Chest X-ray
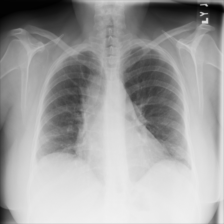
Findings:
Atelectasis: negative
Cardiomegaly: negative
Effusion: negative
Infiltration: negative
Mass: negative
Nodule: negative
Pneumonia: negative
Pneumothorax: negative
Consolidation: negative
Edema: negative
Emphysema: negative
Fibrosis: negative
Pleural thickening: negative
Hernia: negative